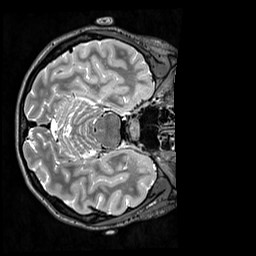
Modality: T2w
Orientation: axial
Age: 21
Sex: female
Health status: healthy
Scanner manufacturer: siemens
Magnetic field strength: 3 T
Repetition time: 3.2 s
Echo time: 0.568 s